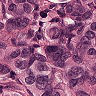
Metastatic tissue present: yes